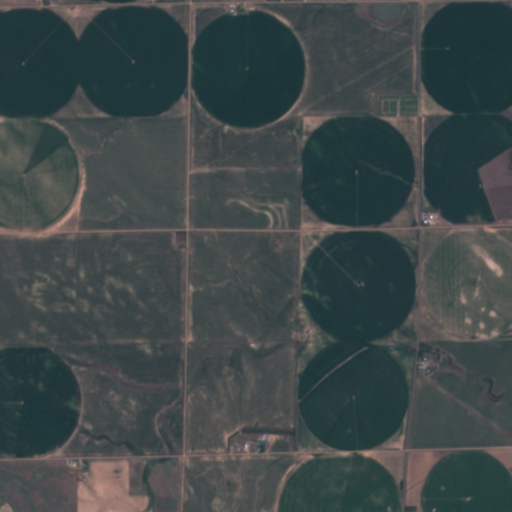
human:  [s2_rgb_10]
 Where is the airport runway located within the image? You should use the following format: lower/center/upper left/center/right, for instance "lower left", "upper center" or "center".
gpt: The airport runway is located in the lower right of the image.
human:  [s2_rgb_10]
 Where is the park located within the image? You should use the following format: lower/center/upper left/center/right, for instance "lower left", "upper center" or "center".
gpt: The park is located in the upper right of the image.
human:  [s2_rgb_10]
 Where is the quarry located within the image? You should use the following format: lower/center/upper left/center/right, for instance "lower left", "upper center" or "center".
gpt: There is no quarry in the image.